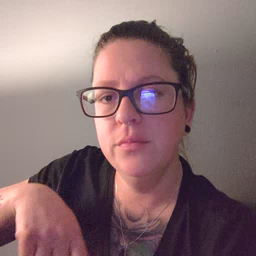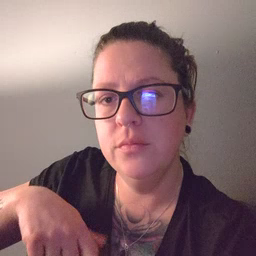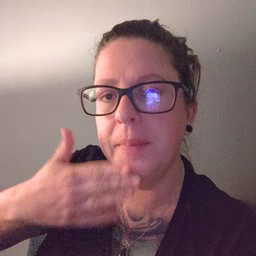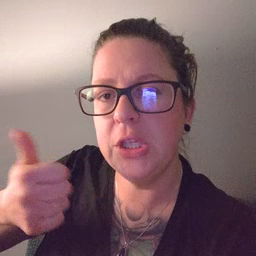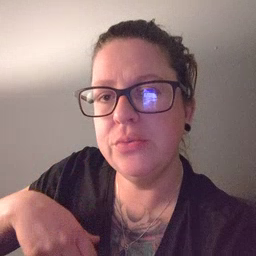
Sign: better